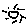
Label: sun